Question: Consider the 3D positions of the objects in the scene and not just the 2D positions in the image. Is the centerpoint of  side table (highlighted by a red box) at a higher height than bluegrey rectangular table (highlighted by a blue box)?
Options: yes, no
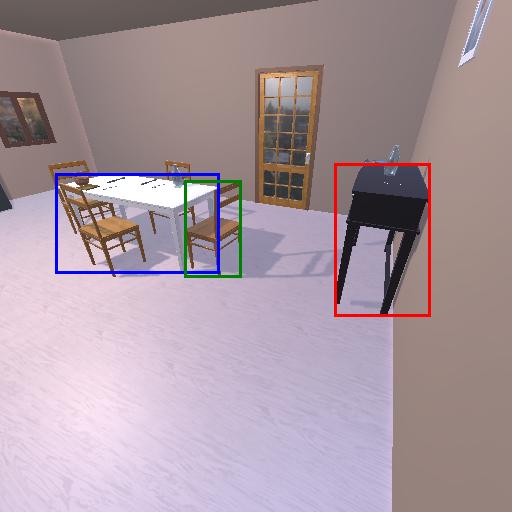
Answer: yes